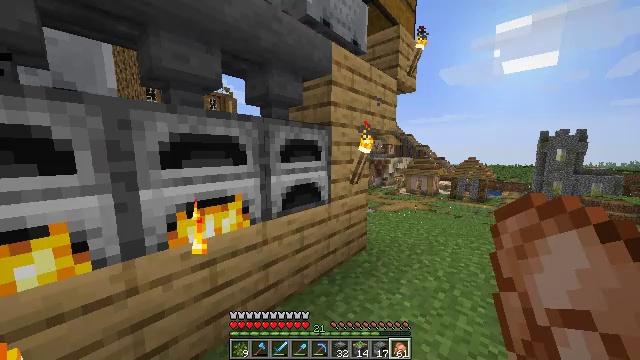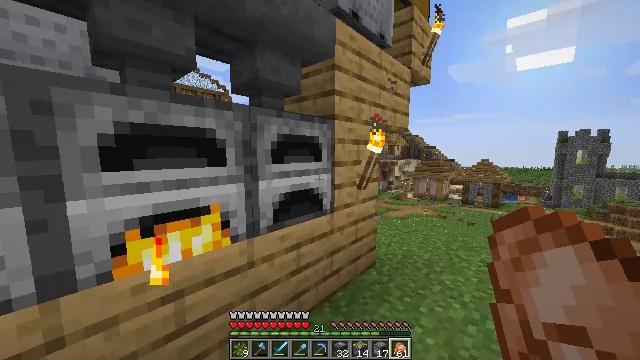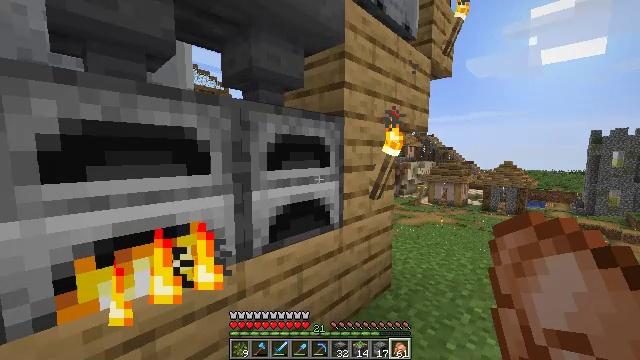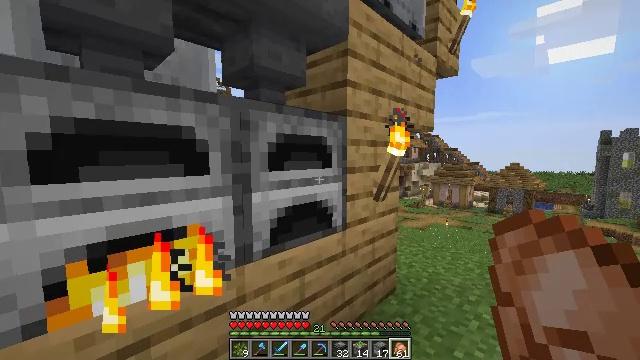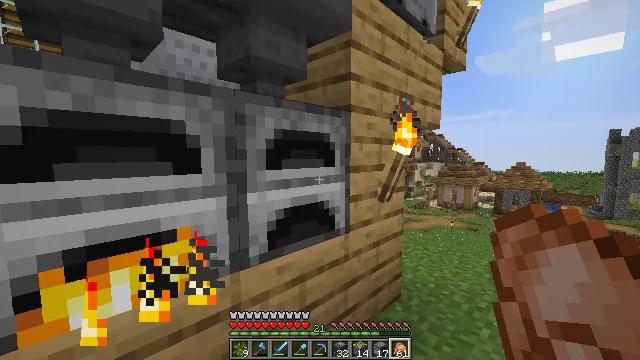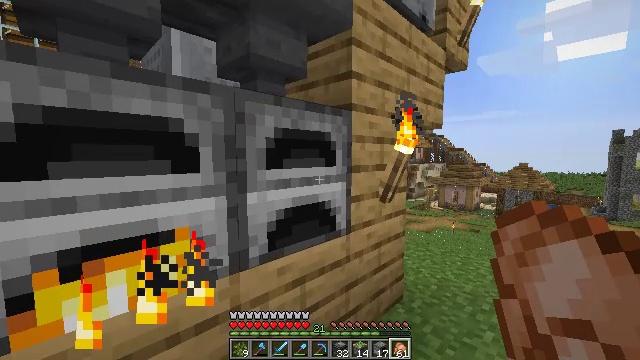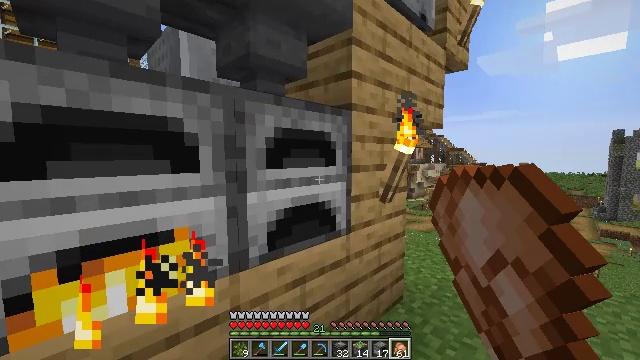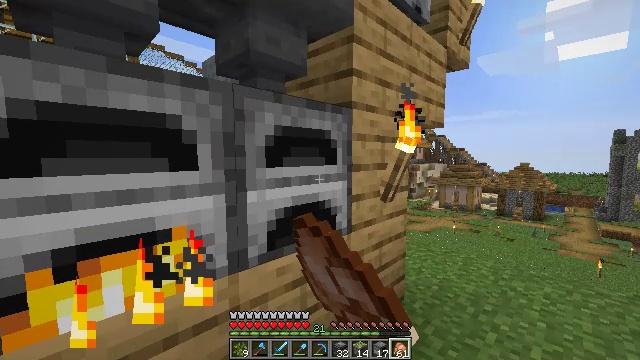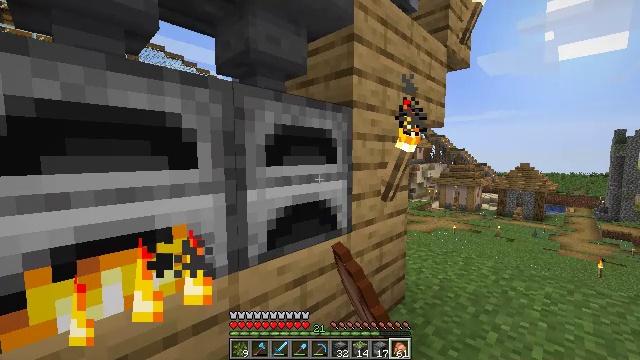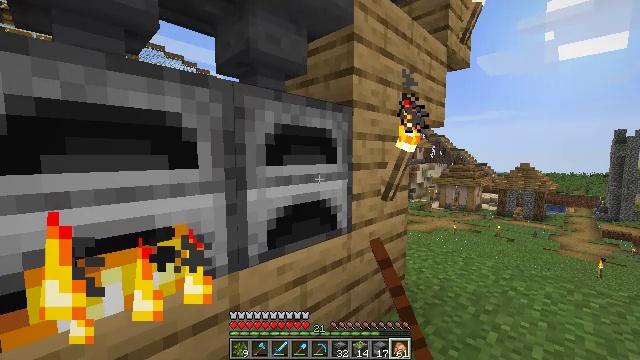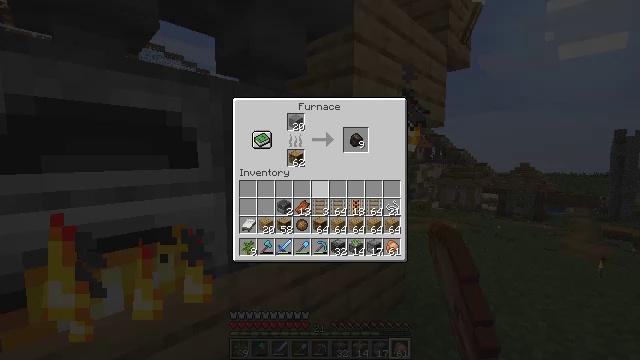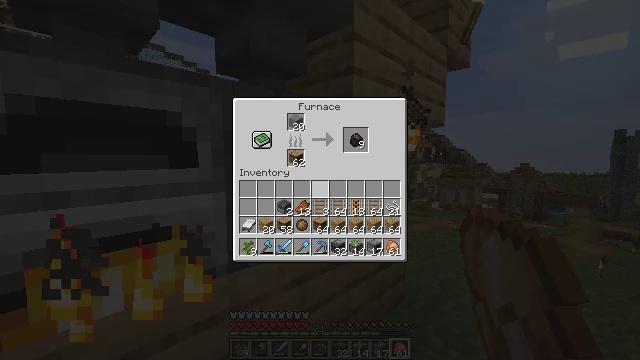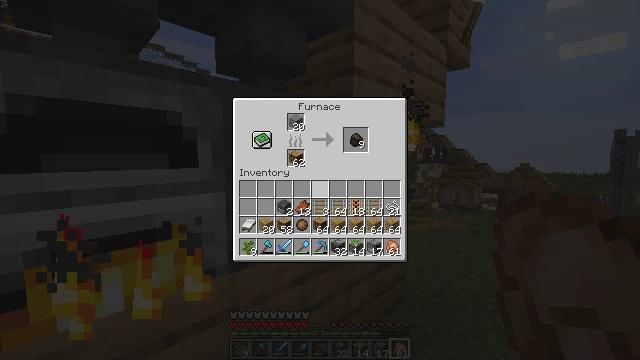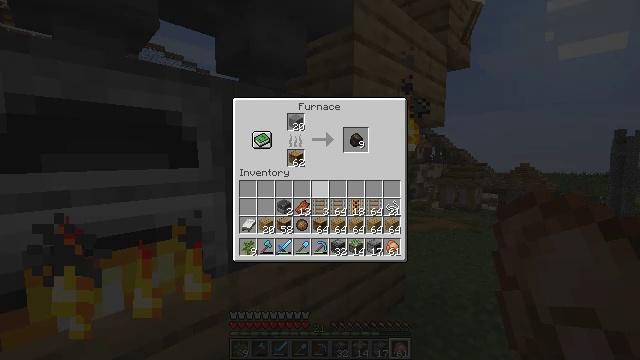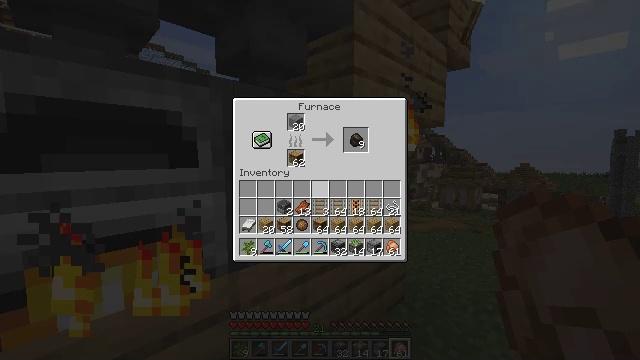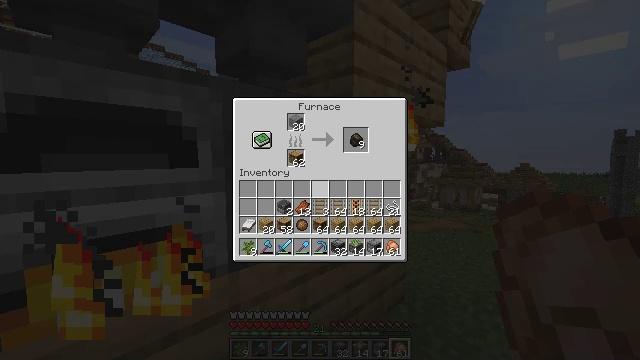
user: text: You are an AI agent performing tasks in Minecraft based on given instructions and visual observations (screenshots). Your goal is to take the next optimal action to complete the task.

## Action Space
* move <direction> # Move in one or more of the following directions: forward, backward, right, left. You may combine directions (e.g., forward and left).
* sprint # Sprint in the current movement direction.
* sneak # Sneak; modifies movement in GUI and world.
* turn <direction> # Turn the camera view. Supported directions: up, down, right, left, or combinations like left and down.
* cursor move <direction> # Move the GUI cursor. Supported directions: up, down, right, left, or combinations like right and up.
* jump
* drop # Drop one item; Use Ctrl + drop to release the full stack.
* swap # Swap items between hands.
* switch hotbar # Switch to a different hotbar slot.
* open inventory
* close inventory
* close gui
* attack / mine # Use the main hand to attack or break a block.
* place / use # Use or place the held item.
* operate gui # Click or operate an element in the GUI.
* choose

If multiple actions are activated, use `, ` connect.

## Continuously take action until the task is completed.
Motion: motion action
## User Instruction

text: Smelt wood logs to get charcoal in the furnace.
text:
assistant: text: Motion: turn up
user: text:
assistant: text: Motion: turn left
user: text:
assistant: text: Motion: no_op
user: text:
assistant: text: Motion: no_op
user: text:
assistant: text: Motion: use / place
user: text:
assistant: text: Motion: use / place
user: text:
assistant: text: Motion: use / place
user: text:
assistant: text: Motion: use / place
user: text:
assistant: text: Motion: no_op
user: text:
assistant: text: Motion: open gui
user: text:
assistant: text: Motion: no_op
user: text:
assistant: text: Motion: no_op
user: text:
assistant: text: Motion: no_op
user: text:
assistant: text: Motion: no_op
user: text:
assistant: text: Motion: no_op
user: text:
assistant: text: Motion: cursor move right
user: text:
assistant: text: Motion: cursor move right
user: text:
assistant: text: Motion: cursor move right
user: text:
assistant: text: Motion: sneak, cursor move right and up
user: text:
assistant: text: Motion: sneak
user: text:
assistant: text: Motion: sneak
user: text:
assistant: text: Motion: sneak
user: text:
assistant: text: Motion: sneak
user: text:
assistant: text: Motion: sneak
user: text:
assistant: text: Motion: sneak
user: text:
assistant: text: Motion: sneak, operate gui
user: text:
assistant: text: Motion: sneak, operate gui
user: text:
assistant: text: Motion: sneak
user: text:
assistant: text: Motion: sneak
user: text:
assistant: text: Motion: sneak